Field crop: maize
Growth stage: 1
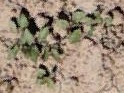
Species: convolvulus